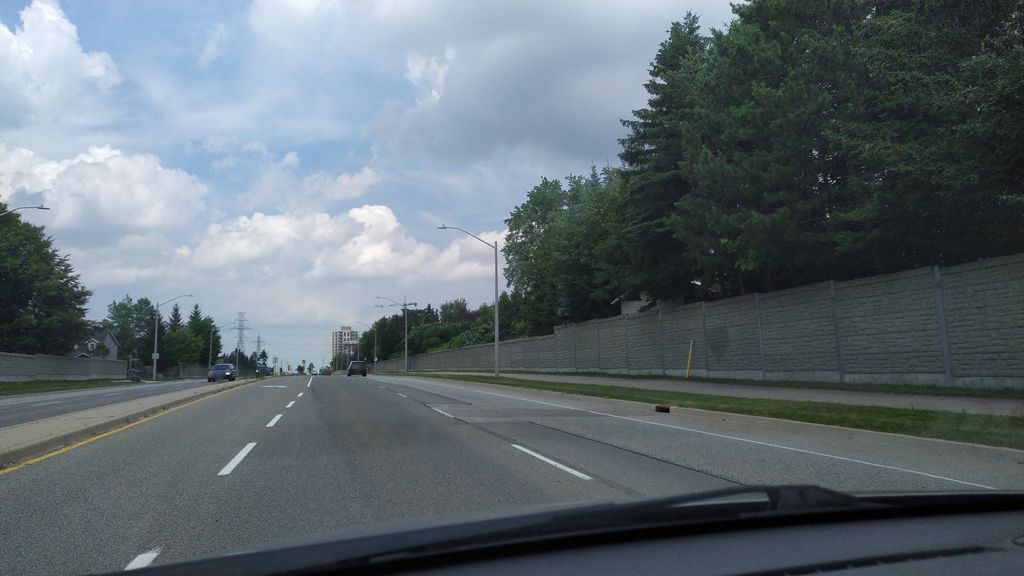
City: kitchener-waterloo